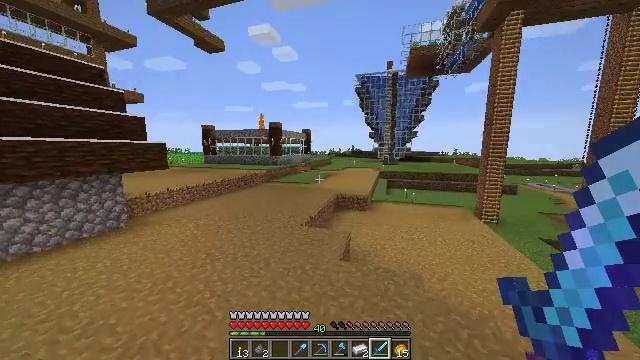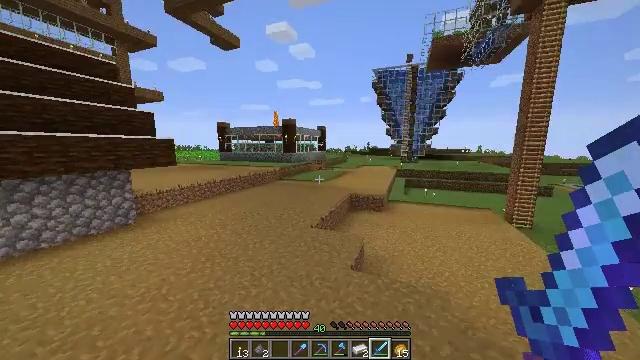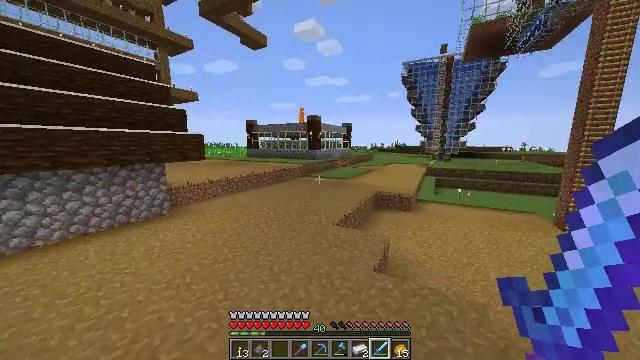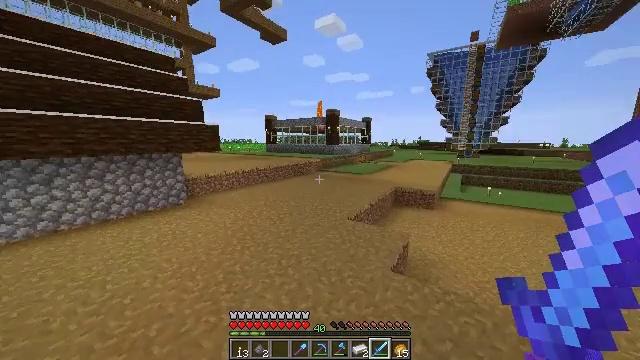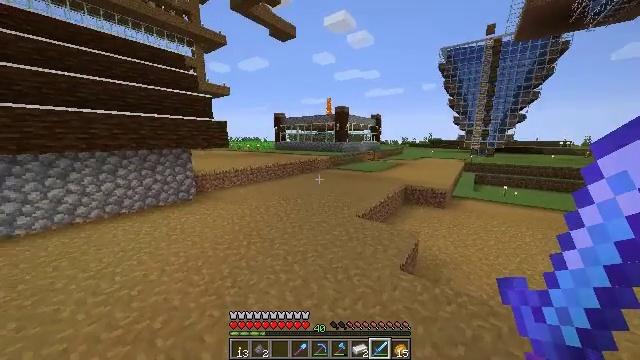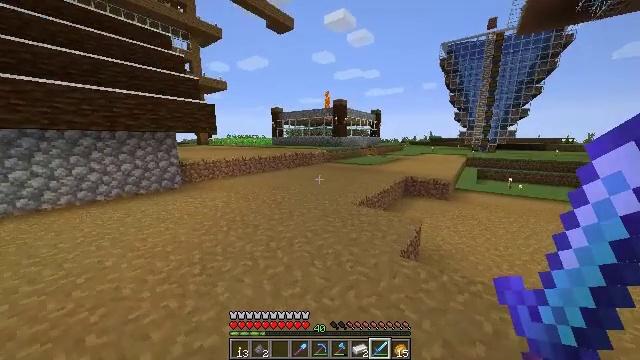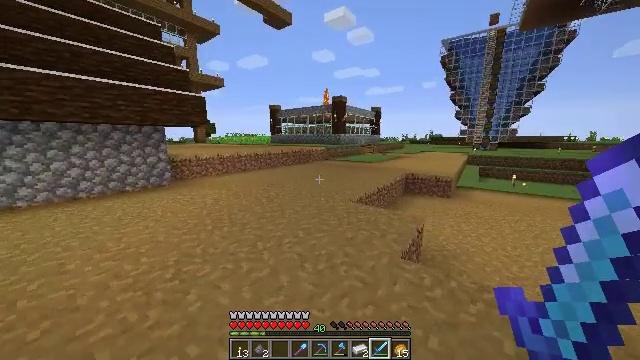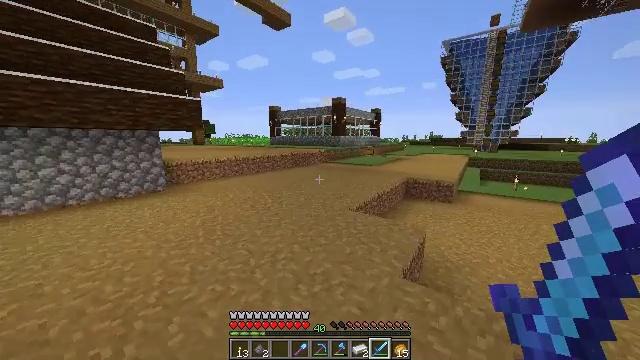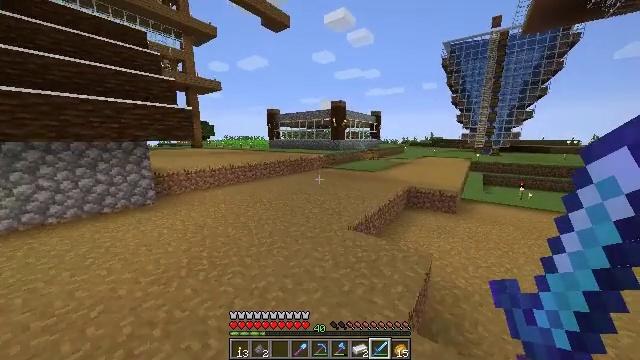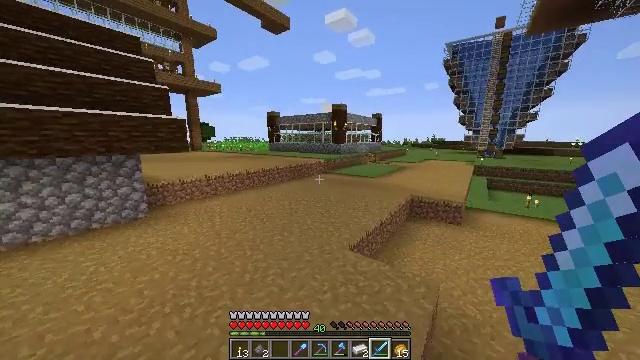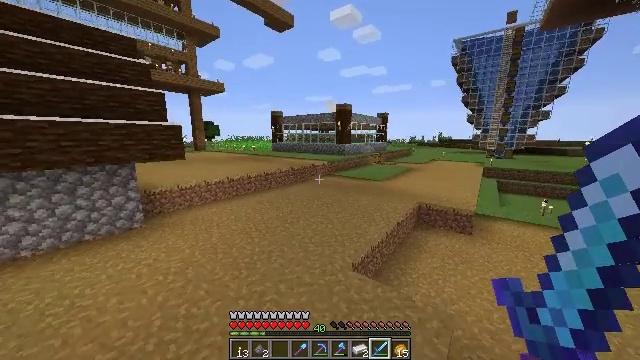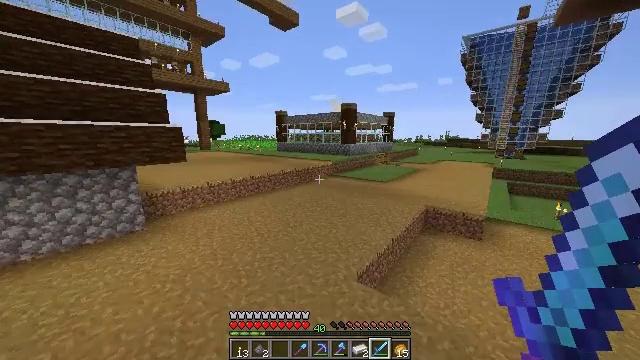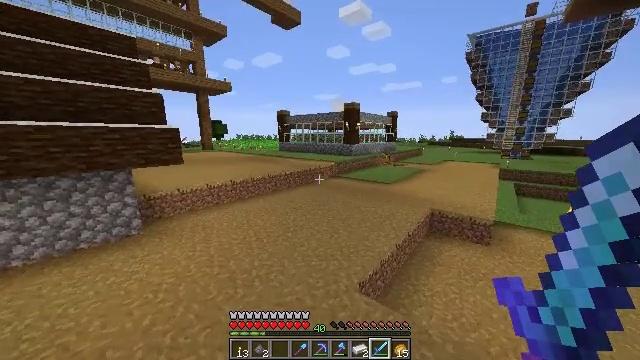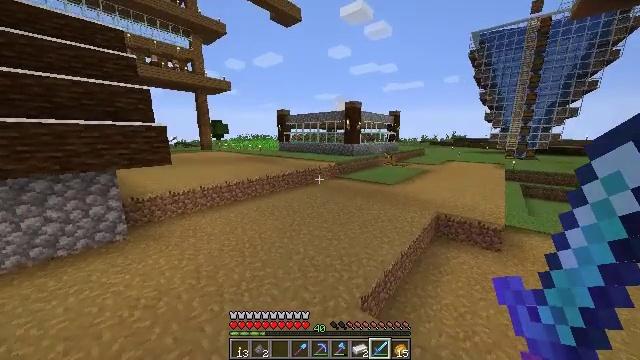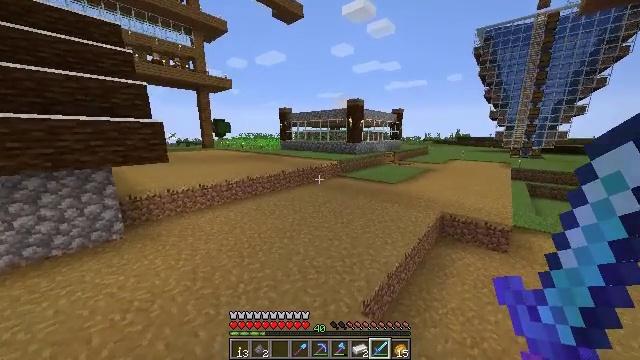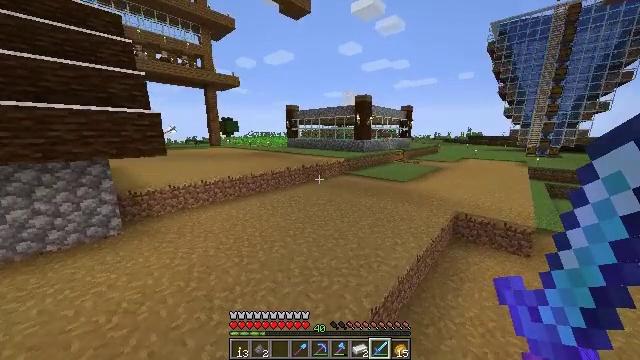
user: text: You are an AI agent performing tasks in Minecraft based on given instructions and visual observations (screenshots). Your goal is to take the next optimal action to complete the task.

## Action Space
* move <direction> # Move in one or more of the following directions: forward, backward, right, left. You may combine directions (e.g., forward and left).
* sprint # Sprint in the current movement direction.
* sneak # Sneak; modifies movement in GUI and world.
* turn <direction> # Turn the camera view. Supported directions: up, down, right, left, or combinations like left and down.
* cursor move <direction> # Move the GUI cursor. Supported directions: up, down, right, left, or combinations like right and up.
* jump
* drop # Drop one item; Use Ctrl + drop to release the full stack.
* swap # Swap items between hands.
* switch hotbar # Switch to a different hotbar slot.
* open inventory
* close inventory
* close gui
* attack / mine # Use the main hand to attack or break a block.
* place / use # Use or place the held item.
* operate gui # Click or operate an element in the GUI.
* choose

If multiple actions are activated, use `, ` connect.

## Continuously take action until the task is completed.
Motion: motion action
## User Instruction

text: Form a dried kelp block with dried kelp at the crafting table.
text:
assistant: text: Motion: move forward, turn left, jump
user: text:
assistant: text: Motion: move forward, turn left, jump
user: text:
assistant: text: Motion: move forward, turn left, jump
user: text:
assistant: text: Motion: move forward, sprint, turn left, jump
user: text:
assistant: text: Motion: move forward, sprint, jump
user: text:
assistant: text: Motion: move forward, sprint, jump
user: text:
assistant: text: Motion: move forward, sprint, jump
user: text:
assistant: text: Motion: move forward, jump
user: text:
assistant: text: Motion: move forward, jump
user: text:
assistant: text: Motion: move forward, turn left, jump
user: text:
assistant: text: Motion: move forward, turn left, jump
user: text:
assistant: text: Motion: move forward, jump
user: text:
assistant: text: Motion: move forward, sprint, jump
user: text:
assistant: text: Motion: move forward, sprint, jump
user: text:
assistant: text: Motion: move forward, sprint, turn left, jump
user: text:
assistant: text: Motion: move forward, turn left, jump
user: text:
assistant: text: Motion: move forward, turn left, jump
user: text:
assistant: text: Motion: move forward, turn left, jump
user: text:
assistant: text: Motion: move forward, turn left, jump
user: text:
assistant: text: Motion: move forward, sprint, jump
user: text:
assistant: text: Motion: move forward, sprint, jump
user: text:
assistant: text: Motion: move forward, sprint, jump
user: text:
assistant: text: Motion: move forward, sprint, jump
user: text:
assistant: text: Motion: move forward, jump
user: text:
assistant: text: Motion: move forward, jump
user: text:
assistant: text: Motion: move forward, turn right, jump
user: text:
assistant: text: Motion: move forward, jump
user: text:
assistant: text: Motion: move forward, jump
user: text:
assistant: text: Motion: move forward, turn left, jump
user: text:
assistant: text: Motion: move forward, sprint, jump